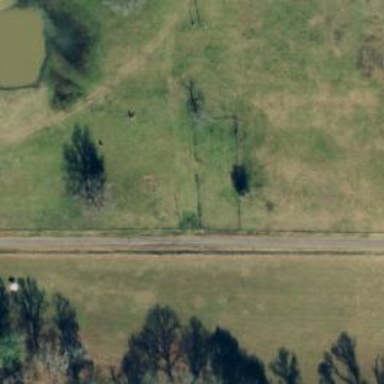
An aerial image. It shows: Pasture covered in meadow.